Question: I would like to know if it is possible to have line-breaking text that sometimes consists of one line and sometimes of two. I can best describe what i mean it with an image:

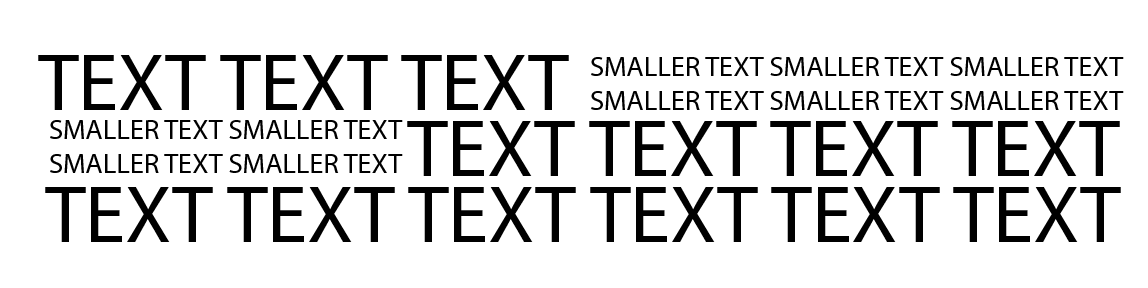
Answer: You would have to insert the text into separate elements which have the shape and size you want to achieve the effect you are going for. It is not possible with just one html tag.